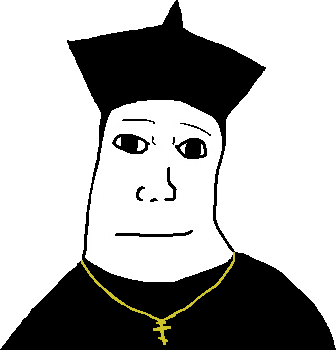
Label: 5_Shroomjak